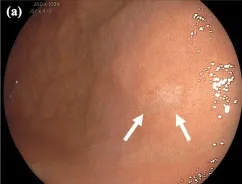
Upper endoscopy image at diagnosis. . Upper endoscopy reveals discolored and depressed lesions in the anterior wall of the fornix.
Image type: endoscopy (gi_endoscopy)